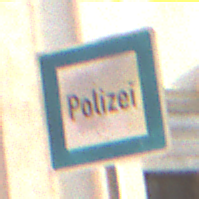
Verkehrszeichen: Polizei
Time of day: MorningAfternoon
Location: Outdoor (Urban)
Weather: Clear
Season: NotSpecified
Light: Natural